Frequency: 55000
Velocity: 0,1705
Power: 12,7
Pulse duration: 0,0000001
Pass count: 1
Magnification: 10
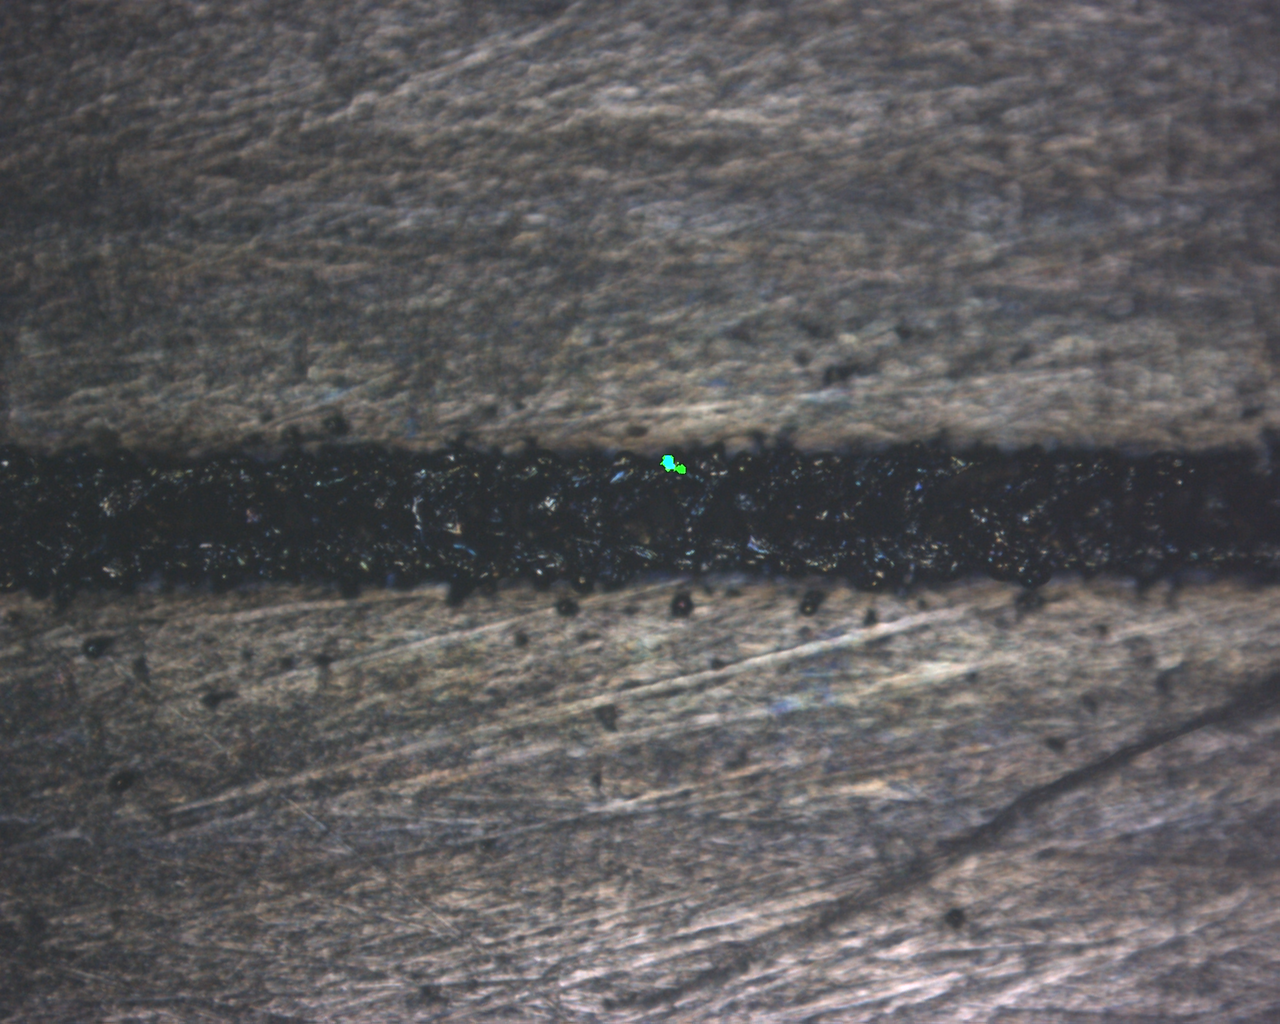
Measured width: 146.326
Other width: 54.274